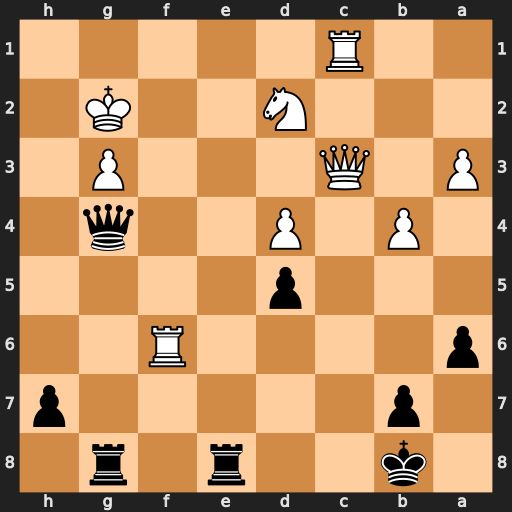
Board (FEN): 1k2r1r1/1p5p/p4R2/3p4/1P1P2q1/P1Q3P1/3N2K1/2R5
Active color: b
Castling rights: -
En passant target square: -
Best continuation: Rc8 Qxc8+ Rxc8